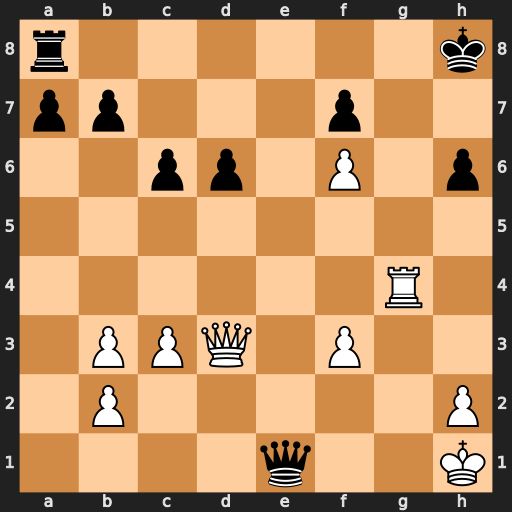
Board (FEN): r6k/pp3p2/2pp1P1p/8/6R1/1PPQ1P2/1P5P/4q2K
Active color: w
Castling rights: -
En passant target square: -
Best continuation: Rg1 Re8 Rxe1 Rxe1+ Kg2